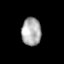
Tissue: skin
Cell type: T cells
Senescence score: 0.2627
Nuclear area (px): 539
Mean DAPI intensity: 171.507